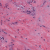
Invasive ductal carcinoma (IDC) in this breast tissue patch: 0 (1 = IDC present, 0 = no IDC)